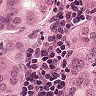
Metastatic tissue present: yes